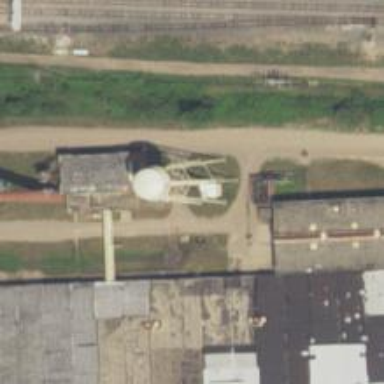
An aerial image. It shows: Water tower that is man-made.